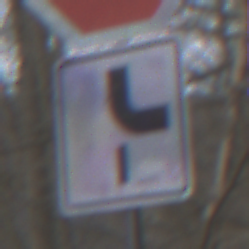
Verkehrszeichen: VerlaufVorfahrtsstrasse10
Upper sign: Stop
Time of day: MorningAfternoon
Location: Outdoor (Nature)
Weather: PartlyCloudy
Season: NotSpecified
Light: Natural